Question: I know it is possible to set a CSS width for a drop-down menu. In FF the top window is affected by it, while the option items scale as far as the content in them, however in IE the options are also as wide as the window, thus cutting the options' labels.
Is there a better way to control the width of SELECT element?
'''
<select style="width:100px">
<option>Very long label 1 is gpoing to be here</option>
<option>Very long label 2 is gpoing to be here</option>
</select>
'''

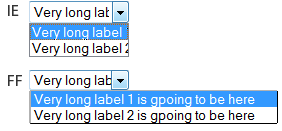
Answer: - When talking to developers, please refer to 'select' elements as
'select' elements, because a "drop-down" can infer something else
entirely.- There is a fix <URL>.